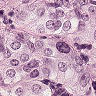
Metastatic tissue present: yes